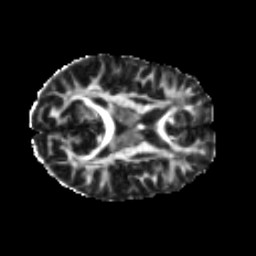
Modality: FA
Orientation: axial
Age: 34
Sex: female
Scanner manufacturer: ge
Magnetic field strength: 3 T
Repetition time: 7.8 s
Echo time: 0.0606 s